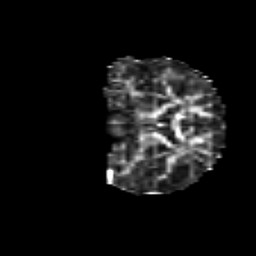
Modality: FA
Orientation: coronal
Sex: male
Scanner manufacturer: siemens
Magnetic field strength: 3 T
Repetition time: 5 s
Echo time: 0.071 s